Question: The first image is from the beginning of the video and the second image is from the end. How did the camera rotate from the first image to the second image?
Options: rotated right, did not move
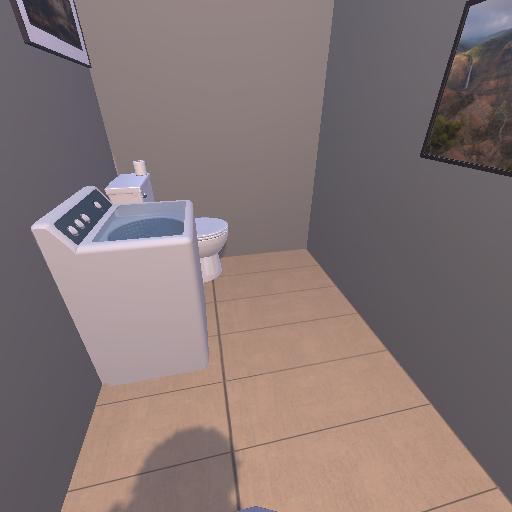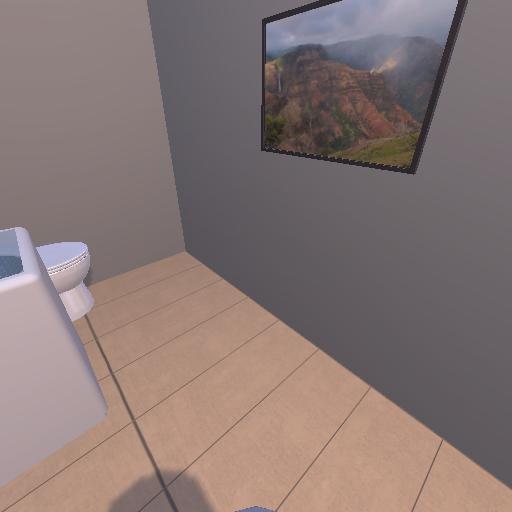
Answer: rotated right